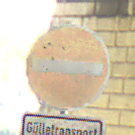
Verkehrszeichen: VerbotDerEinfahrt
Zusatzzeichen unten: BesondereFahrzeugeUndTransportgueter12
Umgebung: Outdoor, Urban
Tageszeit: Midday
Wetter: Clear
Licht: Natural
Jahreszeit: NotSpecified
Kontrast: LowContrast